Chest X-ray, AP view. Patient: 20 years old, sex F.
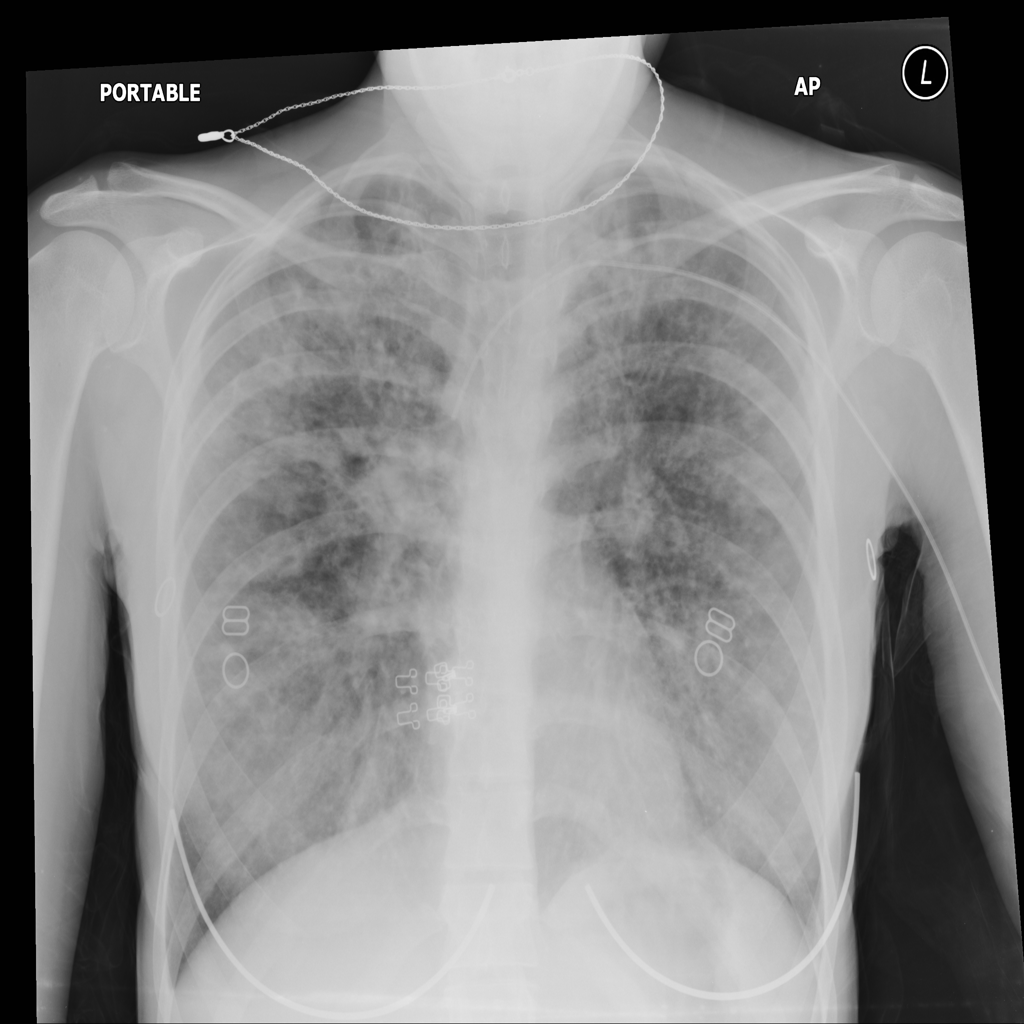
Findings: Fibrosis